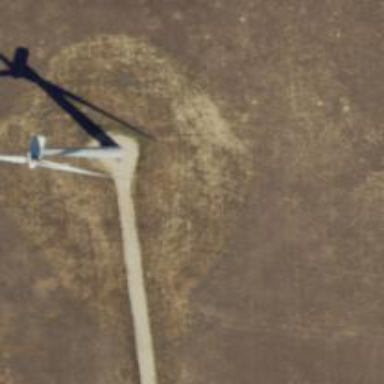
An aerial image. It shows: Wind generator using horizontal axis wind turbines.